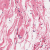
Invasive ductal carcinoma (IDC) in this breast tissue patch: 0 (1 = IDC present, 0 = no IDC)